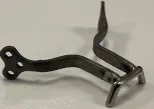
(D) 3D printed titanium patient specific implant (CADskills bv, Gent, Belgium).
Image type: radiology (ct)